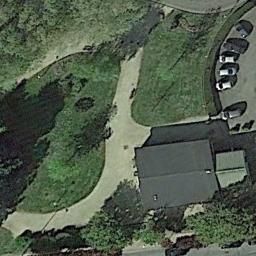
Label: sparse_residential